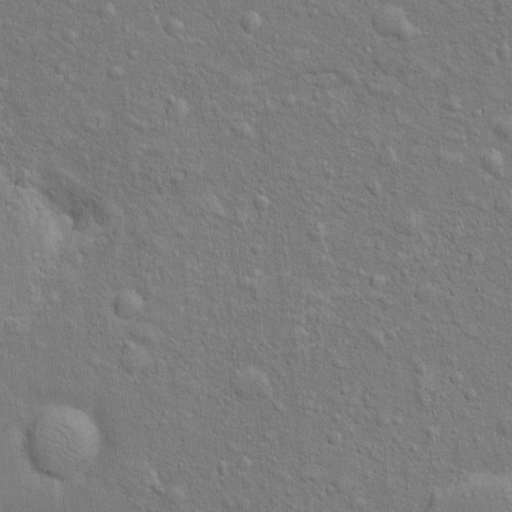
Classes present: Background